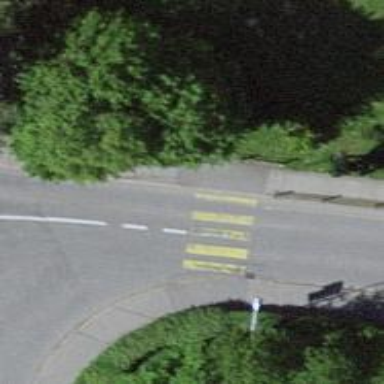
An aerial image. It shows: Marked crossing with zebra stripes on the road.